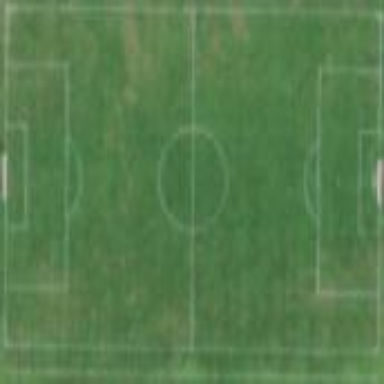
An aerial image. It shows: Soccer pitch for leisure land activities.